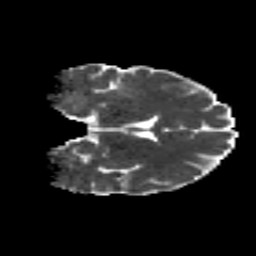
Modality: MD
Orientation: coronal
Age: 20
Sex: female
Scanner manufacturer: siemens
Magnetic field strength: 3 T
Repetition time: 8.8 s
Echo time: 0.085 s